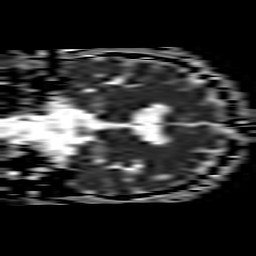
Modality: ADC
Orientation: coronal
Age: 60
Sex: male
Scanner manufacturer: philips
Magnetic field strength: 3 T
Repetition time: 3.47 s
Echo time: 0.076 s